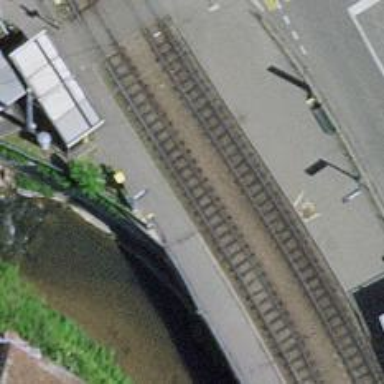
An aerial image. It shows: Tram stop for public transport.